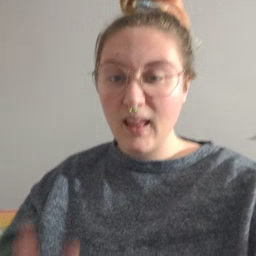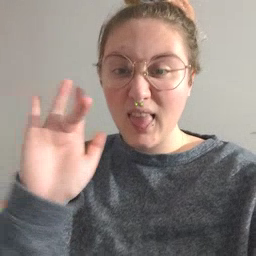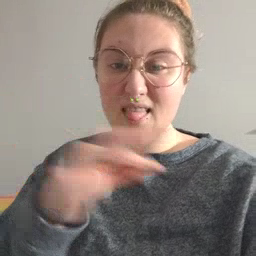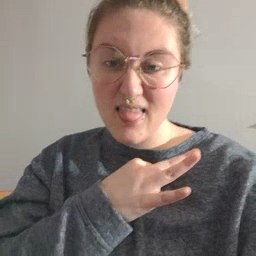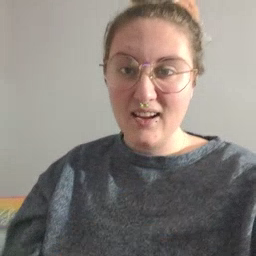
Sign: yucky